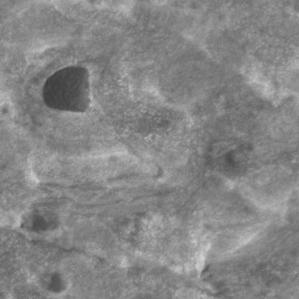
Label: non_frost